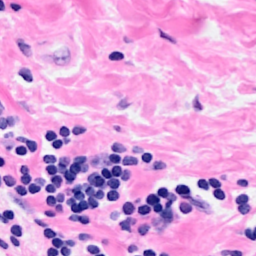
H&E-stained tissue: Breast